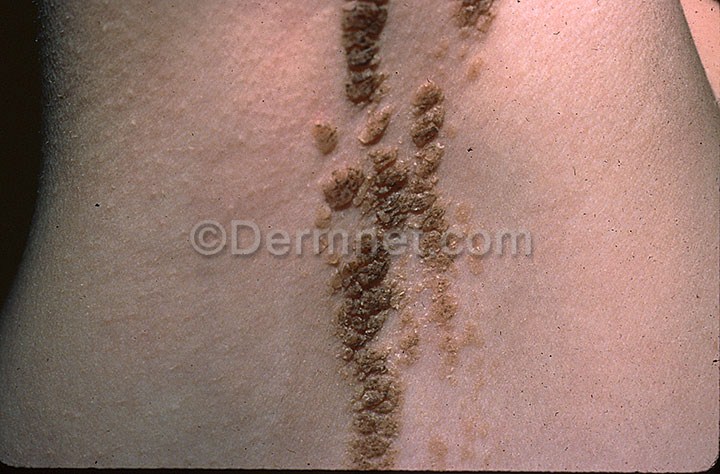
Disease: Seborrheic Keratoses and other Benign Tumors